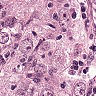
Metastatic tissue present: yes